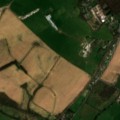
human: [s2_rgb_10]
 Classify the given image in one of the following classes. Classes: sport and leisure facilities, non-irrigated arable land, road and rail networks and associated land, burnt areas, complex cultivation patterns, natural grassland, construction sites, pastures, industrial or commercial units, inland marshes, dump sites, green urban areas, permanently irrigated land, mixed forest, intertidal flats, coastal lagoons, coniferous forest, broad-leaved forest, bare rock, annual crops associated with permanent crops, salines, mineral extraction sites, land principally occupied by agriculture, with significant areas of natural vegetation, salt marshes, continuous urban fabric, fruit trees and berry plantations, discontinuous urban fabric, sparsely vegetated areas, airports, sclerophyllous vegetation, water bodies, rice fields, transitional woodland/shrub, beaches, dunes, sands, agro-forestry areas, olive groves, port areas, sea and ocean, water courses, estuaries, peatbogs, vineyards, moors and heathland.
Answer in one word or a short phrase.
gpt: discontinuous urban fabric, non-irrigated arable land, pastures, mixed forest